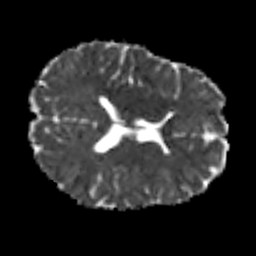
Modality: MD
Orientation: axial
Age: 26
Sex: female
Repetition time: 8.4 s
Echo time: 0.09 s